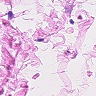
Metastatic tissue present: no